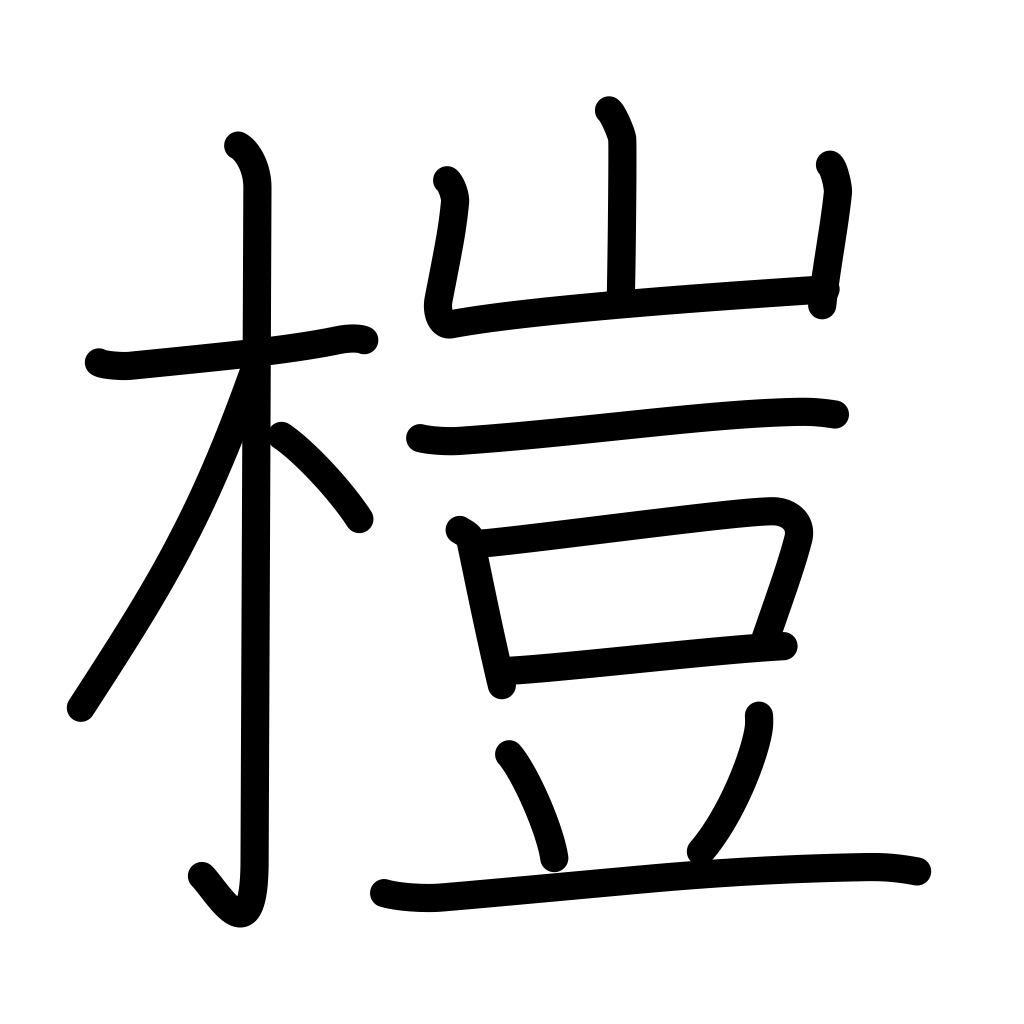
Meaning: alder